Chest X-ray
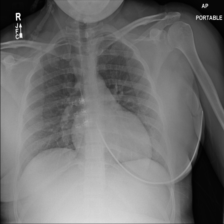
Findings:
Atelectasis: negative
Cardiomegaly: negative
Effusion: negative
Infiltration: negative
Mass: negative
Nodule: negative
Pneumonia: negative
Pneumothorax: negative
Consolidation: negative
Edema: negative
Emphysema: negative
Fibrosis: negative
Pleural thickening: negative
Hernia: negative